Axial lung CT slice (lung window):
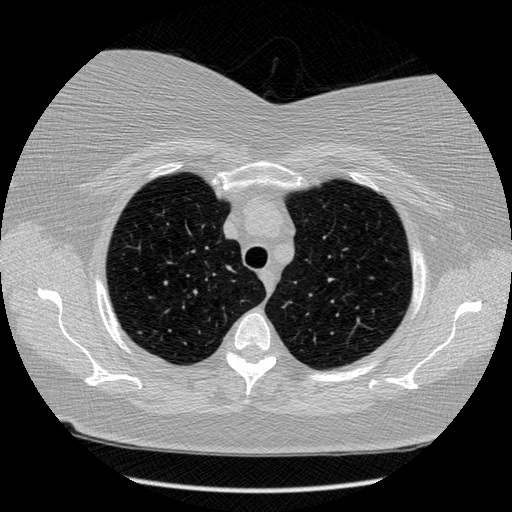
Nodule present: yes
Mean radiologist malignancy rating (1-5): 3